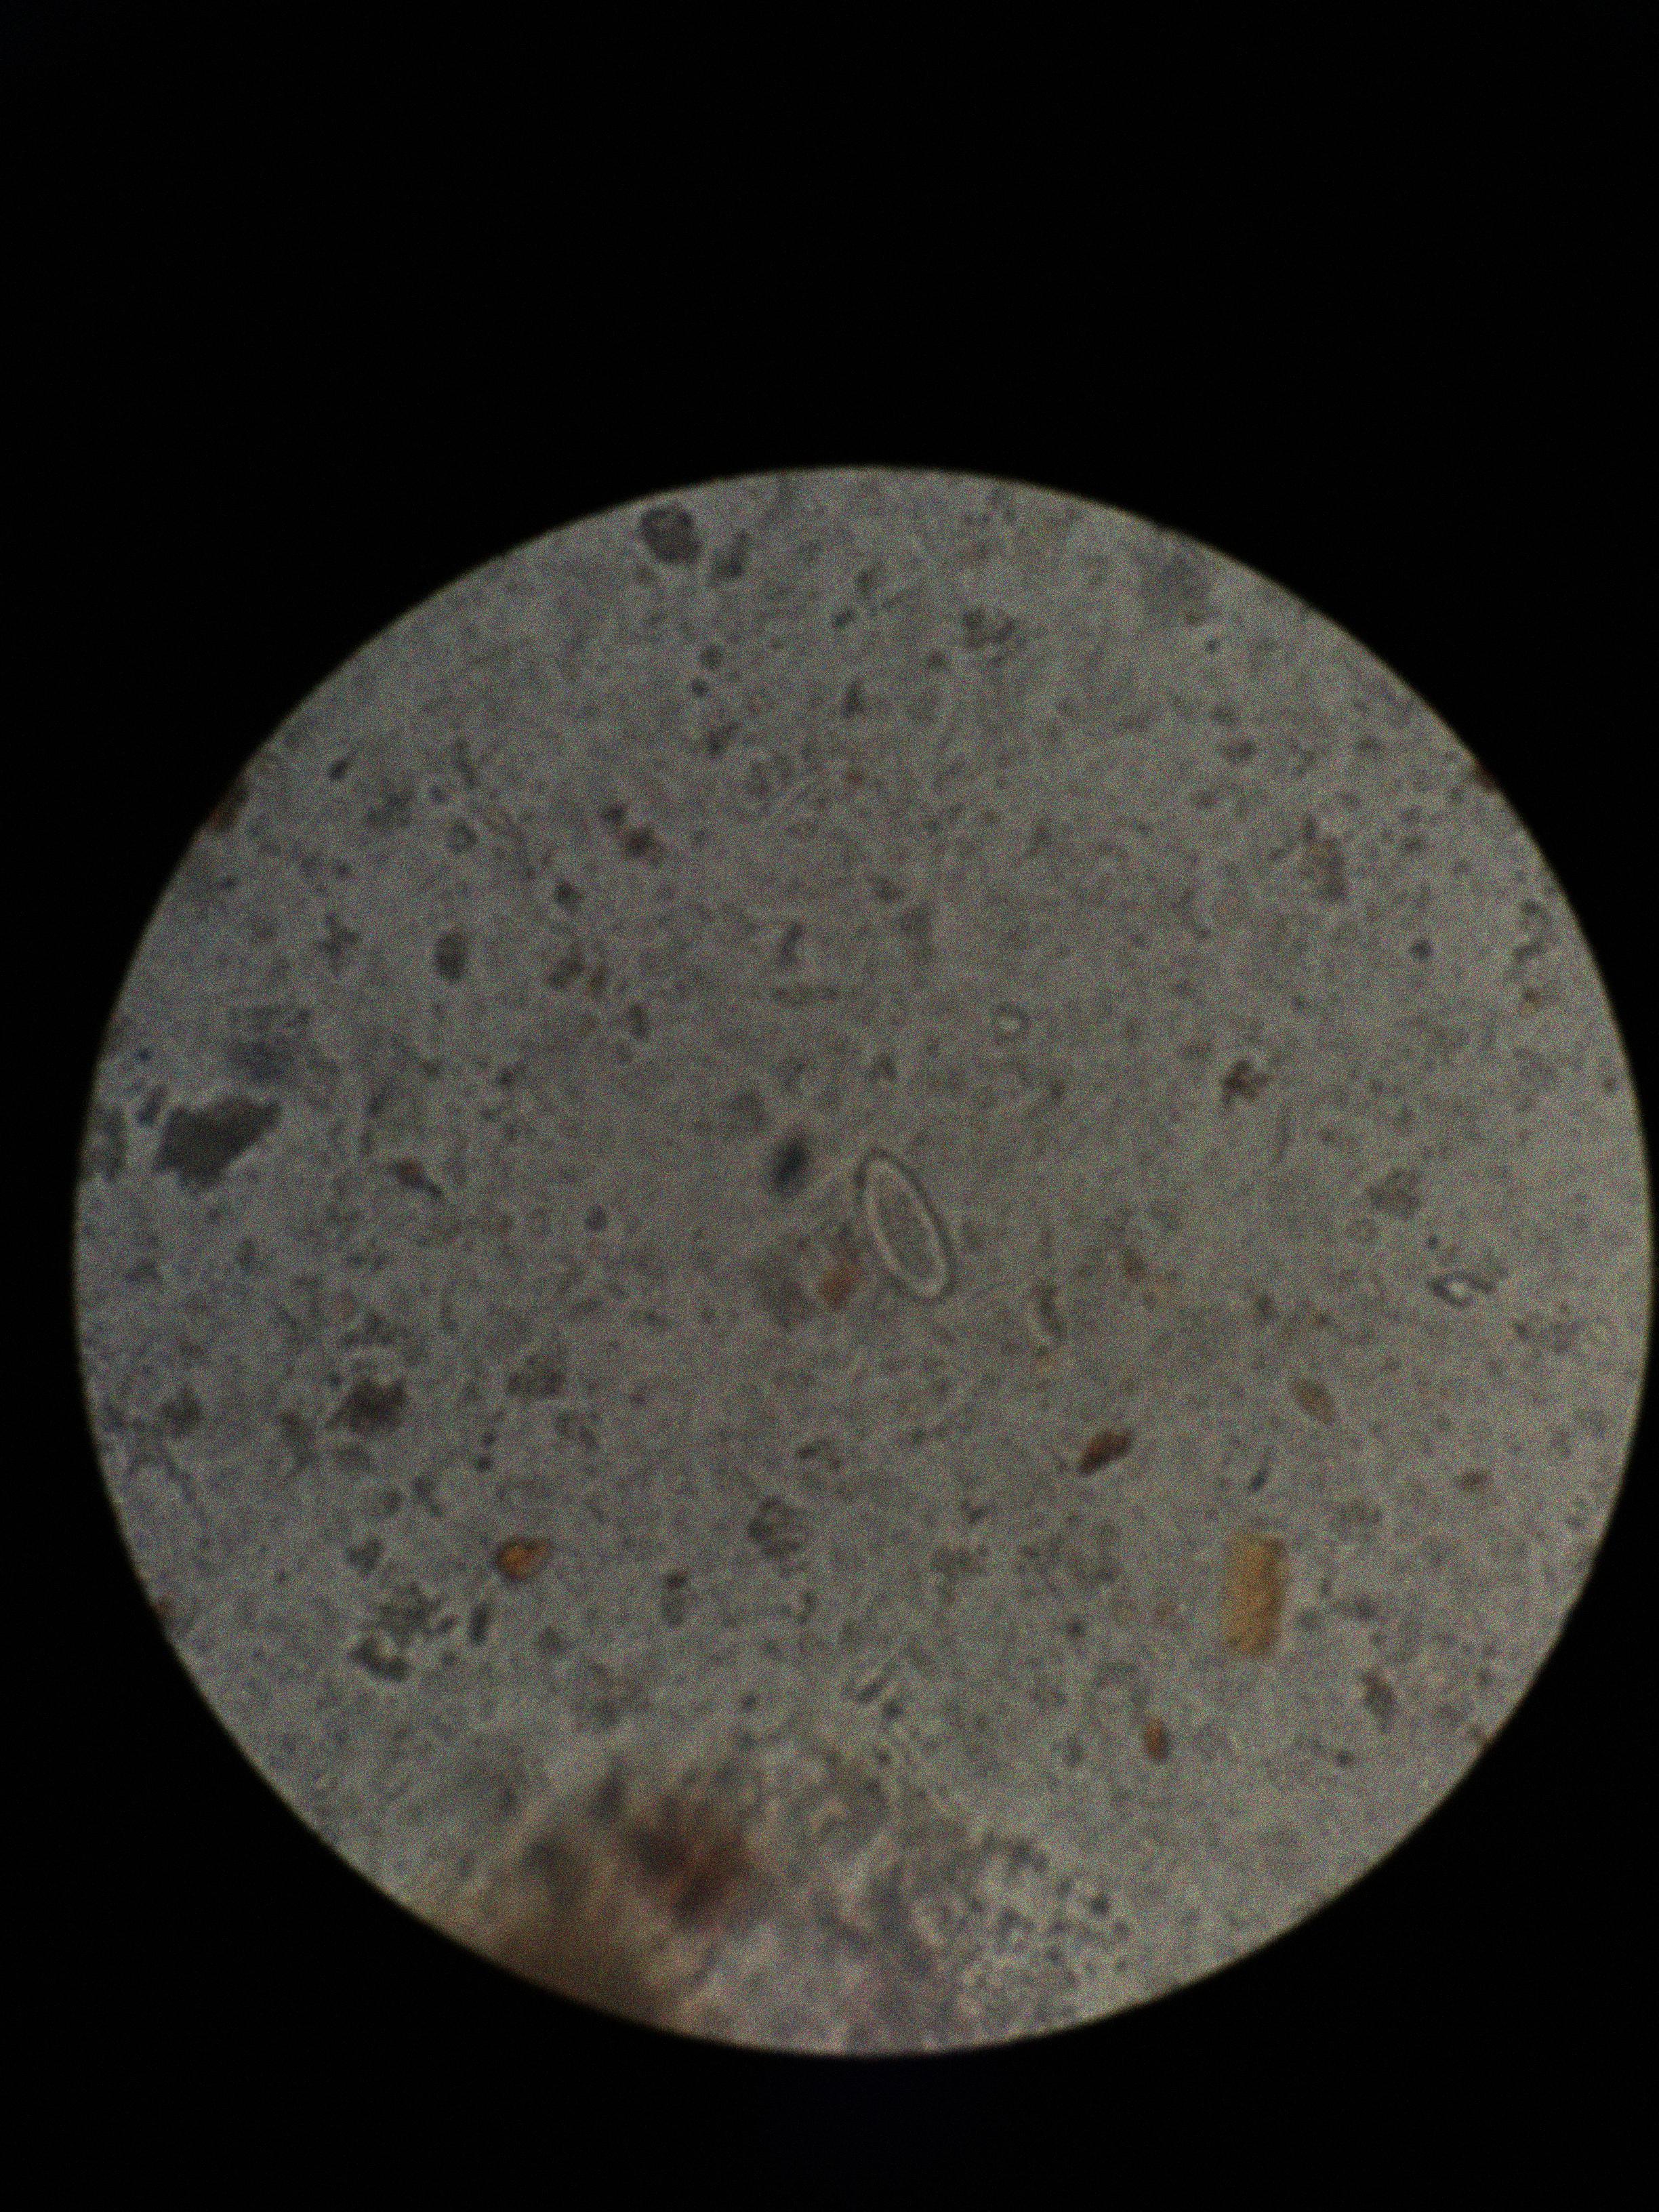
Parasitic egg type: Enterobius vermicularis